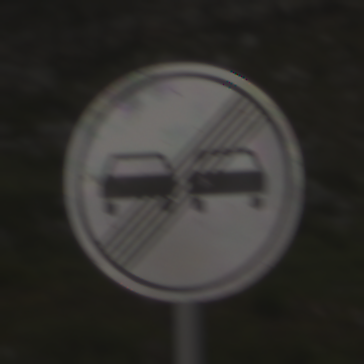
Verkehrszeichen: EndeUeberholverbot
Umgebung: Outdoor, Nature
Tageszeit: Midday
Wetter: Overcast
Licht: Natural
Jahreszeit: NotSpecified
Kontrast: LowContrast